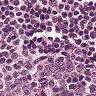
Metastatic tissue present: no